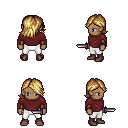
a pixel art fantasy rpg character, male body template, human, dark skin, maroon long-sleeve shirt, white pants, blonde swoop hairstyle, leather bracers, maroon shoes, dagger, four views (front, back, left, right), 2x2 character sprite sheet, small pixel art, hard edges, no anti-aliasing